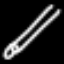
Label: pencil